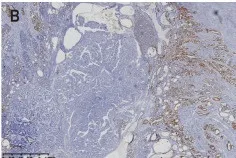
Hematoxylin and Eosin (H&E) staining, immunostaining of TTF1 and GATA3 of the two cases. Case1 showed well differentiated tubules infiltrating into the corpus. ; GATA3 mainly stained at the area of small tubules.
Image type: pathology (immunostaining)